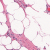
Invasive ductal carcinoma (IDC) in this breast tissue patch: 1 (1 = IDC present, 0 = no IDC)